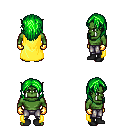
a pixel art fantasy rpg character, male body template, orc, green skin, yellow cape, metal pants, green long hairstyle, gold gloves, black shoes, four views (front, back, left, right), 2x2 character sprite sheet, small pixel art, hard edges, no anti-aliasing